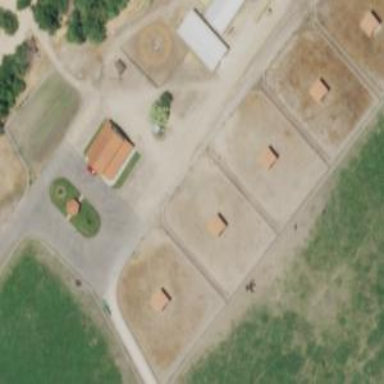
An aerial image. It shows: Paddock surrounded by fence for animal keeping.